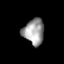
Tissue: lung
Cell type: Epithelial cells
Senescence score: 0.2094
Nuclear area (px): 525
Mean DAPI intensity: 155.95